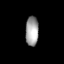
Tissue: lung
Cell type: Fibroblasts
Senescence score: 0.5558
Nuclear area (px): 380
Mean DAPI intensity: 159.137